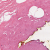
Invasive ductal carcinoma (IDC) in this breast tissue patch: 0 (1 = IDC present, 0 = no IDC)